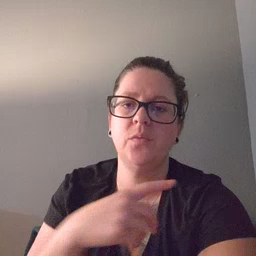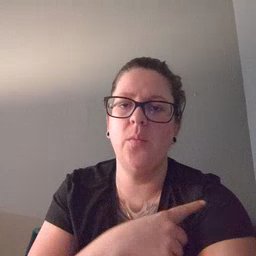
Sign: arm